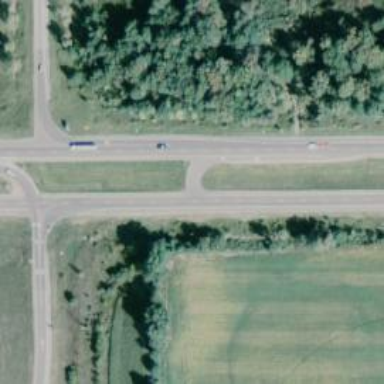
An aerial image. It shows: Trunk link highway.